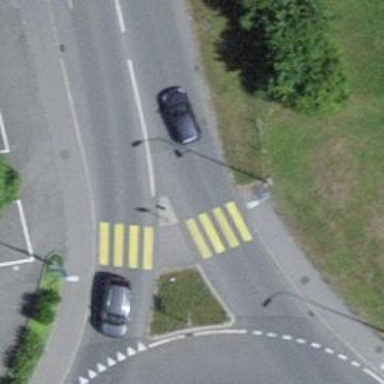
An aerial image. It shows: Secondary road with asphalt surface and dedicated cycle lane.